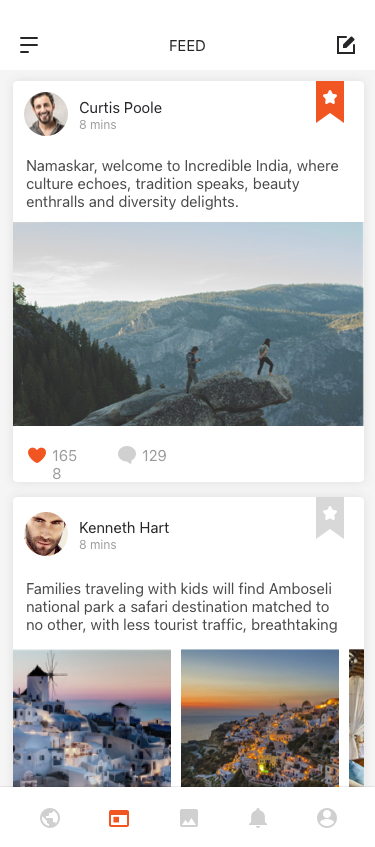
Text in this UI design:
Curtis Poole
8 mins
1658
129
Namaskar, welcome to Incredible India, where culture echoes, tradition speaks, beauty enthralls and diversity delights.

Bounded by the majestic Himalayan ranges in the north and edged by an endless stretch of golden beaches, India is a vivid kaleidoscope of landscapes, magnificent historical sites and royal cities, misty mountain retreats, colorful people, rich cultures and festivities. The timeless mystery and beauty of India has been waiting for you for 5000 years, always warm and inviting, a place of infinite variety – one that favors you with different facets of its fascination every time you visit India.

visit the four corners of India: North India, South India, East India, West India

North India – Land of Romance

You’ve arrived at Delhi. The months of planning and curiosity are over; you’re actually in India. Every experience, every sound, every smell shouts that you’ve arrived somewhere magical, somewhere Special. It is here that the deep love of one man for one woman created the Taj Mahal; where the King of Kings ruled; where the sacred Ganges flows past holy cities; where the Himalayas stand silent and magnificent; where 5000 years of culture waits to be absorbed.

Delhi – the Old and the New

Delhi is above all an historic city, an elegant capital, content to leave to Calcutta and Bombay the roles of commercial and business supremacy. It is in fact really two distinct cities; the energy and colour and the thronged bazaars and Moghul architecture of Old Delhi contrast with the formal splendour of New Delhi, whose wide boulevards offer ever-changing perspectives of Lutyen’s landscaped city. Delhi has several world-famous luxury hotels, with the comfort and style to ensure relaxation after your journey; from here, set forth to experience the sights and sounds of the city. The gracious Red Fort, the Jama Masjid (the largest mosque in India), the Qutab Minar complex with its soaring tower – all are waiting to be explored. Allows some time to wander round the inexpensive modern shops and handicraft centres. Magicians and dancing bears entertain crowds in the marketplaces, while fortune tellers may offer glimpses of the future. The heat of the day gives way to balmy evenings; enjoy a meal in one of the many splendid restaurants, the exotic music of sitars and veenas and the subtle rhythms of the tabla accompanying the delicious cuisines from throughout the country. Flights and trains and buses run from Delhi all over north India, so it is always easy to reach the next destination.

West India – The Warm West

After the vibrant atmosphere of Bombay, allow the palm-fringed beaches of Goa to warm your spirit in the sun and relax your mind. Or meditate in cool and ancient Buddhist caves tunneled out of solid rock on the craggy hillsides – a dramatic contrast from the colourful fairs and festivals in unspoiled Gujarat. The choice is once again tremendous in this land that offers everything.

Mumbai – Gateway of India

There is a powerful life force at work in this thriving, modern commercial city, with its plate-glass skyscrapers and hectic colorful street life. The pace and confusion is vibrant, with businessmen hurrying to work, hooting traffic, fisherwomen in their bright sarees and ‘tiffinwallahs’ hurrying with their metal containers to deliver the businessman’s lunch direct from his home to his office. After relaxing on Chowpatty beach under the cool evening sky, sipping refreshing milk from a large green coconut, you will start to love Bombay. You will feel ready to visit the elegant and world famous Taj Mahal hotel for a delicious snack or drink while watching the sunset over the many boats in the harbour. In the luxury and quiet of a hotel room, sightseeing can be planned. Consider a visit to the lofty Hanging Gardens next door to the intriguing Towers of Silence; or maybe win a million at the beautiful Mahalaxmi Racecourse, one of the finest in India. A glamorous day visiting the famous Bombay film studios can be arranged, and perhaps a chat with one of the many film stars. Relive the ancient stories of the Hindu gods sculpted on the walls of caves at Elephanta. This well known island, where monkeys scamper across your path, is a short and pleasant boat ride from the famous landmark in Mumbai – the Gateway of India. When ready to leave this city of tycoons, commerce, skyscrapers and film stars, prepare for adventures of a very different kind which await at its doorstep.

South India – A Heritage of Centuries

The delightful south; almost untouched by invasions throughout its history, the Indian heritage is more intact here than in other regions of the country. This is a land of temples, a land of the devout where new wonders await – the profusion of orange flowers, the shade of the banyan tree, and the soft beat of distant drums as yet another festival starts…

Chennai – A Kaleidoscope of Moods Chennai is the centre of the Hindu tradition of Bharata Natyam (classical dancing) the art of temple sculpture also comes from this part of the country, and gives expression to both the devoutness and the artistic skills of the Tamil people. Chennai is the home of the ancient Dravidian civilisation, one of the oldest articulate cultures in the world. It is a city where the landscape of the past lives easily with more recent history. This busy, efficient metropolis is a good centre to plan a journey over South India. Make use of the international and domestic airport and the massive network of trains and buses. The friendliness, sincerity and colourfulness of the people can slowly be absorbed while taking a stroll over the sandy stretch of beach known as the Marina, or visiting Fort St. George, built by the British East India Company. So many of the street names reflect the city’s long association with other cultures; China Bazar Road, Armenian Street, Portuguese Church Street for instance. In 78 AD, the Apostle St Thomas was martyred in the city, but the Christian faith now finds graceful expression in the many churches, particularly the San Thome Cathedral. View the whole panorama from the Chennai lighthouse, or experience the culture from ground level in the temples, art galleries or museums. Head off in any direction from Chennai – even east, across the Bay of Bengal by boat or plane to Port Blair in the Andaman Islands; a paradise archipelago, lush and forested, home of some of the most exotic plant-life in the world. The crystal clear waters shimmer with tropical fish, and the islands are famous for their corals and water-sports facilities. North of Chennai is the large state of Andhra Pradesh, rich in archeological and architectural treasures. The capital, Hyderabad, was once the seat of the fabled Nizams. The Charminar is a national symbol, and the Salar Jung Museum a rich repository of the Raj.

East India – Excitement and Tranquillity

In no time at all the stimulating bustle and heat of Calcutta is left far behind, opening out to the cool and luscious mountains of refreshing Darjeeling. Encounter the mighty range of the Himalayas in Sikkim, the one-horned rhinoceros in wonderful wildlife reserves, then dream of a forgotten age in the ancient holy towns on the plains of rural India.

Discover the Soul of Calcutta

Calcutta is the largest city in India, indeed one of the largest in the world. Established as a British trading post in the 17th century, the city rapidly grew, acquiring a life and vibrancy of its own. Its glory is still reflected in the buildings of Chowringhee and Clive Street, know as Jawaharlal Nehru Road and Netaji Subhash Road respectively. It is a city which leaves no-one indifferent-fascinating, effervescent, teeming with life, peoples, cultures. The impact can be a shock at first; the rickshaws, cars, brightly painted lorries, trolley buses, the cries of the street vendors, labourers hard at work on the construction of the vast underground railway, the noise and colour of the huge New Market, the bustle of the crowds…but soon the jumbled impressions will sort themselves out. Central Calcutta is best viewed in perspective around the rolling green of the Maidan, 3 square kilometres of parkland where the early-morning yoga sessions provide for the city dwellers a relaxation from the stresses of urban life. For relaxation of another kind, visit the Indian Museum, one of the finest in Asia. Other attractions include the huge white marble Victoria Memorial, the Octherlony Monument and the headquarters of the Rama Krishna mission. To the north of the city is the silent beauty of the Belur Math and, across the river, the Botanical gardens (with a 200 years old Banyan tree, reputedly the largest in the world) and the Kali temple of Dakshineshwar.
Kenneth Hart
8 mins
1658
129
Families traveling with kids will find Amboseli national park a safari destination matched to no other, with less tourist traffic, breathtaking open spaces, easy access from Nairobi, the list is endless.

The park described by writers as ‘ a home for the Gods’ covers 150sq mile south of Nairobi and lies just at the foot of Mt Kilimanjaro, Africa’s highest mountain at 5,895m. The park is currently on the cross roads with the government and the local communities both claiming ownership, with Kilimanjaro’s snow capped peaks dominating every aspect of this Park and form a stunning backdrop to the wildlife found here – elephant, lion, leopard, rhino, buffalo, cheetah and a host of plains game and its breathtaking beauty, the tag is well worth the effort!

The area is home to the Masai people, tall, colorful, proud, nomadic warriors famous for their legendary prowess in battle and single handed acts of bravery in fights with wild animals. Perhaps, more than any other people they have learned to live in complete harmony with the wildlife which surrounds them, this knowledge they proudly shared to visitors and well worth the time. Kids will be allowed to get really close and explore the simple but fascinating homesteads, adults will also enjoy the cultural aspect of the lifestyle. Amboseli’s Oltukai lodge is one of the best spots in the world where children can watch elephants and study their fascinating wilderness behavior, This is where you will find the highest concentration of elephants than anywhere else in Africa, they can be seen spread well over the savannah woodland, just remember to ask your driver guide on how this clever mammals mourn and pay last respect to a dead member or how they cross their tiny young on a fast flowing river. .

Quietly tucked away from view, The Kibo family Villa crouches undisturbed, an elegant three-bedroom log cabin built in stone and gum tree, in complete harmony with its surroundings. Own entrance, a lounge, a fully fitted kitchen and a barbecue area. Secluded by a copse of indigenous Acacia Tortilis trees and five acres of garden, Kibo Villa is peace and privacy made perfection. Two or threes small families traveling together love the self-catering option, use the lodges facility is welcome. Detailed attention is taken on security issues and a resident nurse is available on call.

Kids will love the lavish private family buffet breakfast or dinner set out specially as a family package in wonderful secluded detting amongst the tortillas trees only a tone away from the family of the resident elephants also having a feast of their own, breakfast works out best. Selenkay conservation area lies east of Amboseli is well off the beaten track, never visited by tourist till now, birdlife is prolific especially bird of prey. The 6 tents Porini luxury camp caters for 12 guest at a time, the camp is in the lines of a traditional luxury family camp, comfortable family tent rooms, ensuite bathrooms, flush toilets, solar powered electric lighting and an amazing chef completes a safari family haven!

At Amboseli locally trained masai naturalist or walking guides will get Kids out in the mornings in a small group of say 8 kids for an adventurous nature exploration. This walking trips to the nearby sites in most cases will include lessons on the masai hunting techniques, catching and naming butterflies, treasure hunts, tree planting, hide and seek in animal camouflaged clothing and an interesting Q and A session answering every question they have ever had on wildlife and tribesmen.  The young rangers club is available to 10 – 15 year olds, could be a temporally or annual membership with letters, post cards and birthday cards sent to members all over the world from deep down wild and magical Africa!